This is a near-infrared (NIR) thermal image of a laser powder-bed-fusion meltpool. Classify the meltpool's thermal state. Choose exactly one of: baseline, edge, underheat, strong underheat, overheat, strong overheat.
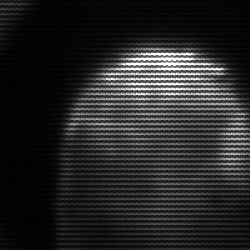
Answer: edge